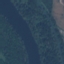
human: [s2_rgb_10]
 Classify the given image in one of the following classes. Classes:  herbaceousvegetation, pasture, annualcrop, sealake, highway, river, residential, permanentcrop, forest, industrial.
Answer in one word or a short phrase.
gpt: River